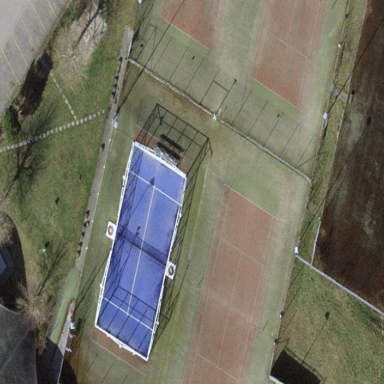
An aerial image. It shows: Tennis court on the leisure land pitch.